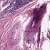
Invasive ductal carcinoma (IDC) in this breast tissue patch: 1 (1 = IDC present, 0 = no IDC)